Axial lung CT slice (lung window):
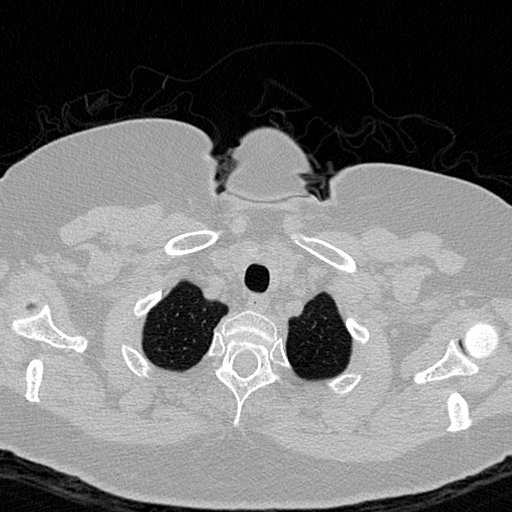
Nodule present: no